Question: I start with <URL>. I follows steps which describe in that post.
But I face problem in 'Step 3: Create and Configure an Android Project'

I cant find options in my eclipse so I add plugins for google. After installation of plugins, Eclipse give errors and we now update my SDK also. So for that I update my SDK but now All projects giving me error in eclipse. I cant run any projects. So I use my old SDK back.
Now I stuck with this How to create Project for Google Drive and how to integrate it.
I need to upload file from my android application to Google Drive.
Please help me to find this.
Now I successfully create project with error free. But when I run project it give me following errors.
'''
12-12 11:05:08.788: E/AndroidRuntime(377): java.lang.NoClassDefFoundError: com.google.api.client.googleapis.extensions.android.gms.auth.GoogleAccountCredential
12-12 11:05:08.788: E/AndroidRuntime(377): at com.rarenoice.screen.MainActivity.onCreate(MainActivity.java:42)
12-12 11:05:08.788: E/AndroidRuntime(377): at android.app.Instrumentation.callActivityOnCreate(Instrumentation.java:1047)
12-12 11:05:08.788: E/AndroidRuntime(377): at android.app.ActivityThread.performLaunchActivity(ActivityThread.java:2627)
12-12 11:05:08.788: E/AndroidRuntime(377): at android.app.ActivityThread.handleLaunchActivity(ActivityThread.java:2679)
12-12 11:05:08.788: E/AndroidRuntime(377): at android.app.ActivityThread.access$2300(ActivityThread.java:125)
12-12 11:05:08.788: E/AndroidRuntime(377): at android.app.ActivityThread$H.handleMessage(ActivityThread.java:2033)
12-12 11:05:08.788: E/AndroidRuntime(377): at android.os.Handler.dispatchMessage(Handler.java:99)
12-12 11:05:08.788: E/AndroidRuntime(377): at android.os.Looper.loop(Looper.java:123)
12-12 11:05:08.788: E/AndroidRuntime(377): at android.app.ActivityThread.main(ActivityThread.java:4627)
12-12 11:05:08.788: E/AndroidRuntime(377): at java.lang.reflect.Method.invokeNative(Native Method)
12-12 11:05:08.788: E/AndroidRuntime(377): at java.lang.reflect.Method.invoke(Method.java:521)
12-12 11:05:08.788: E/AndroidRuntime(377): at com.android.internal.os.ZygoteInit$MethodAndArgsCaller.run(ZygoteInit.java:868)
12-12 11:05:08.788: E/AndroidRuntime(377): at com.android.internal.os.ZygoteInit.main(ZygoteInit.java:626)
12-12 11:05:08.788: E/AndroidRuntime(377): at dalvik.system.NativeStart.main(Native Method)
'''
At Following line :-
'''
private GoogleAccountCredential credential;
credential = GoogleAccountCredential.usingOAuth2(MainActivity.this,
DriveScopes.DRIVE);
'''
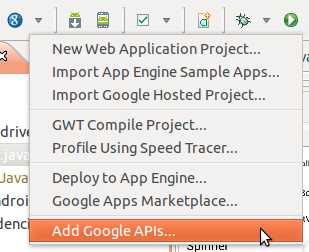
Answer: You need to add the <URL> you are following.
You can also watch this video where I go through all the steps to build the same quickstart application for Android: <URL>